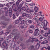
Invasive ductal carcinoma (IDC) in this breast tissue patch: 0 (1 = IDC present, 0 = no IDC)